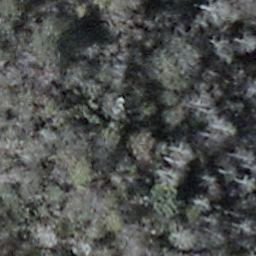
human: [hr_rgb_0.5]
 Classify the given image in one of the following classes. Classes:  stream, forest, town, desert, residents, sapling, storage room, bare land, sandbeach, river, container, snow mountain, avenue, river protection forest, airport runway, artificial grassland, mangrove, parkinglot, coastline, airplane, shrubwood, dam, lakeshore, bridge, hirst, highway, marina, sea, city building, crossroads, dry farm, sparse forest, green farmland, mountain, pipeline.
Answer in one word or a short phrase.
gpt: shrubwood